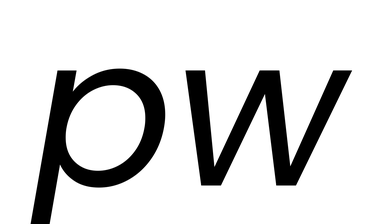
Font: Poppins-Italic